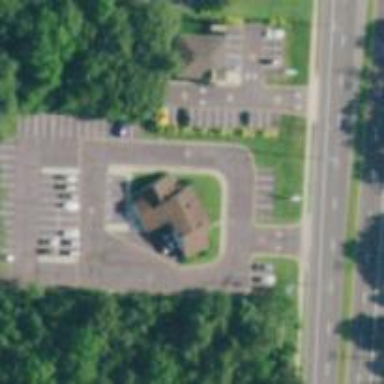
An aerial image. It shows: Healthcare clinic.